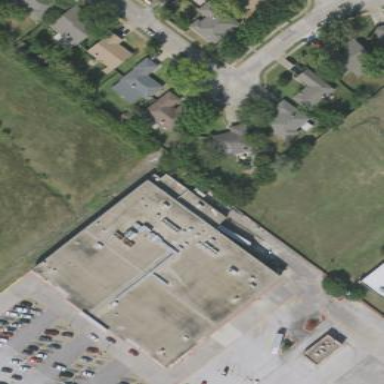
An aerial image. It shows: Supermarket located in building.